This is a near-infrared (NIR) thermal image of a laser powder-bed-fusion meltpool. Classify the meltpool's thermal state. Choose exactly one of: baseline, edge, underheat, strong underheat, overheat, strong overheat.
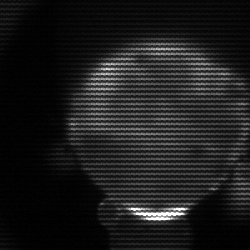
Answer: edge